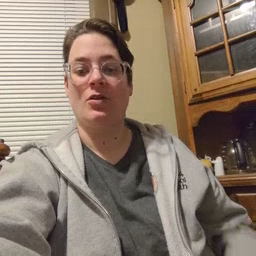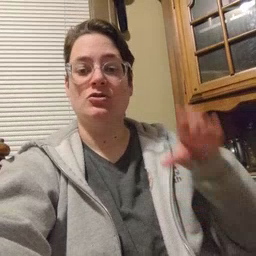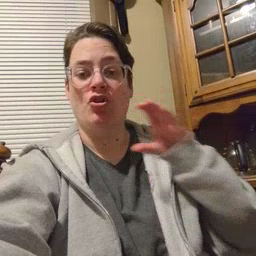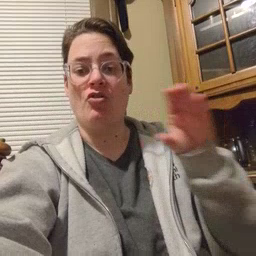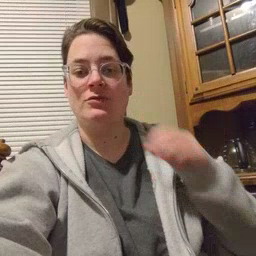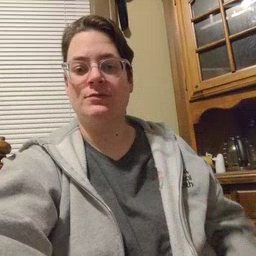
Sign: chocolate